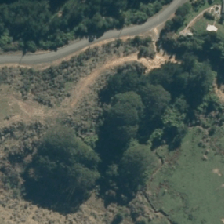
Land cover: indigenous_forest